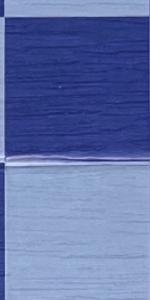
Label: Empty